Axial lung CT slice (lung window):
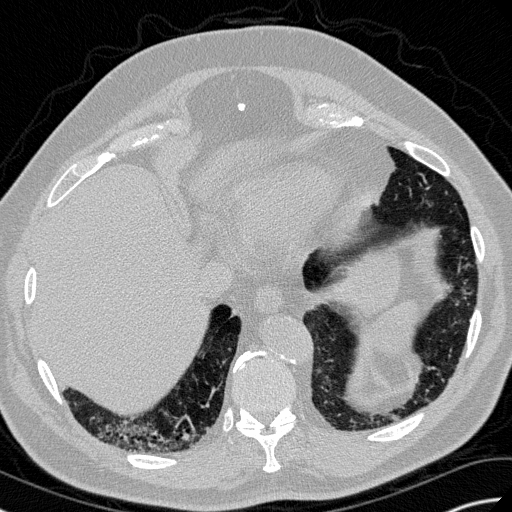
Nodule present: no